You are looking at raw rotor-rig vibration samples arranged as a grayscale image. Based on the visible evidence, which rotor condition applies: normal, misalignment, unbalance, looseness?
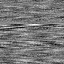
Answer: misalignment